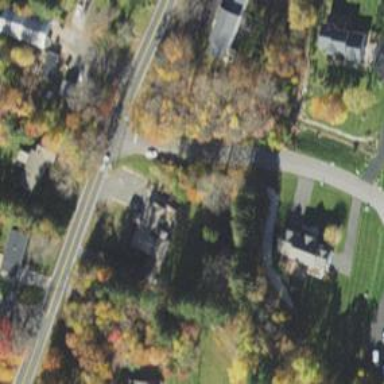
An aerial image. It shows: Road with stop sign.